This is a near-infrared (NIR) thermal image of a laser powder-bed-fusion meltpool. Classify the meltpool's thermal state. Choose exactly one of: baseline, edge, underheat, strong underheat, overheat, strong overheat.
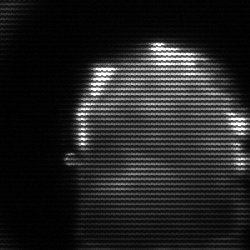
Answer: baseline